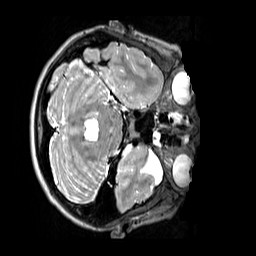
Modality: T2w
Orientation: axial
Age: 10
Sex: male
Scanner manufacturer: siemens
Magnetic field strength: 3 T
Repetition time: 3.2 s
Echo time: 0.408 s